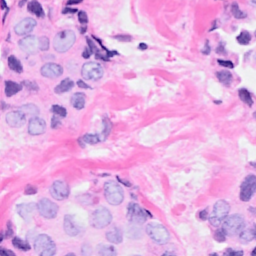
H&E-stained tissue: Breast